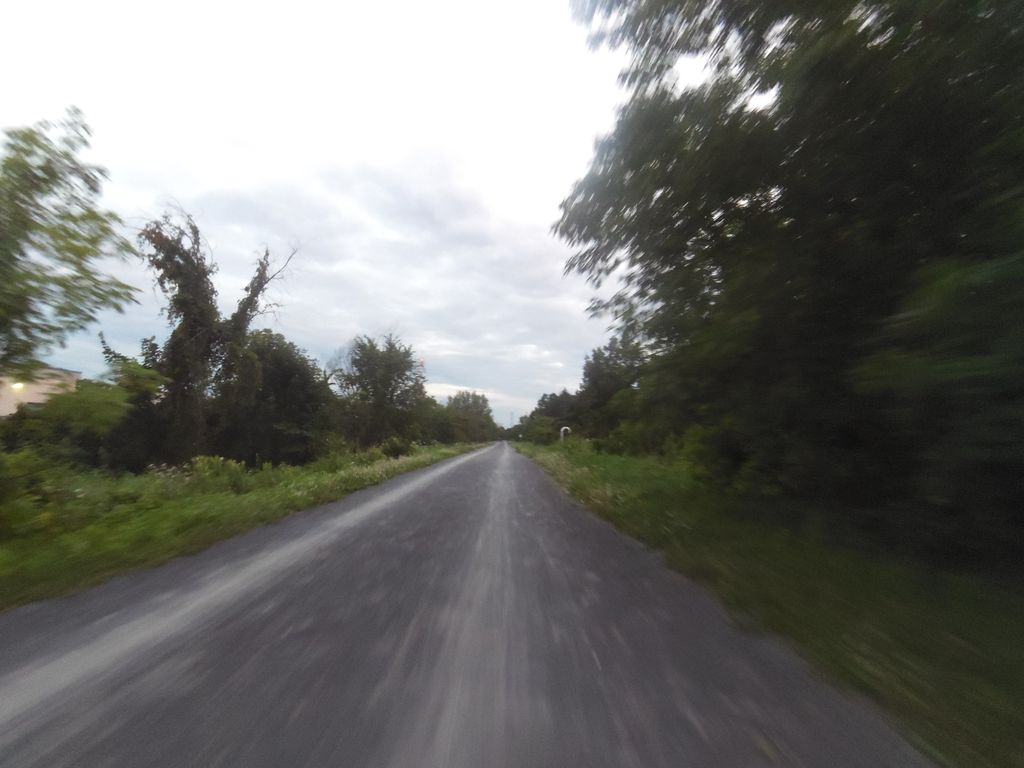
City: ottawa-gatineau